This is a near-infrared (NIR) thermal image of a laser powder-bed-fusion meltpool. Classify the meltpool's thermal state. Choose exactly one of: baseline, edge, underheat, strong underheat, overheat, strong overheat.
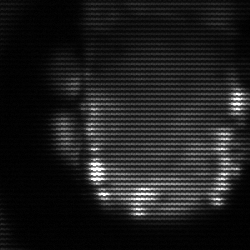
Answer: baseline